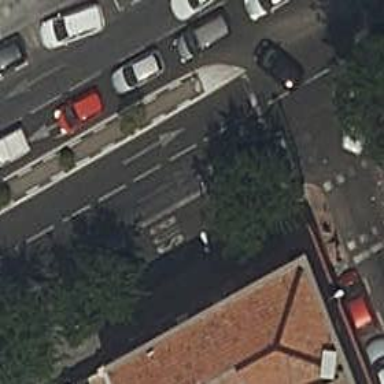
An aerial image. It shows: Road with traffic signals.